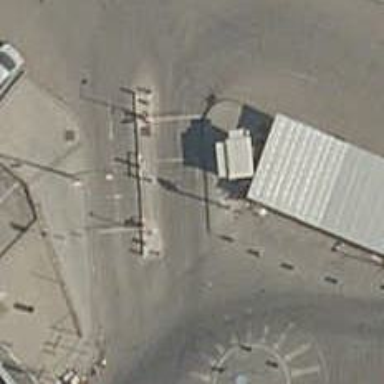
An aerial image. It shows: Lift gate barrier.